Question: I am using CakePHP 3.x
I am trying to skin a themeforest theme into a CakePHP plugin.
Midway, I am deciding whether to skin a portlet into helper, element, or view cell.
The portlet html code looks something like this:
'''
<!-- BEGIN SAMPLE FORM PORTLET-->
<div class="portlet box yellow">
<div class="portlet-title">
<div class="caption">
<i class="fa fa-gift"></i> More Form Samples
</div>
<div class="tools">
<a href="" class="collapse">
</a>
<a href="#portlet-config" data-toggle="modal" class="config">
</a>
<a href="" class="reload">
</a>
<a href="" class="remove">
</a>
</div>
</div>
<div class="portlet-body">
<h4>Inline Form</h4>
<form class="form-inline" role="form">
<div class="form-group">
<label class="sr-only" for="exampleInputEmail2">Email address</label>
<input type="email" class="form-control" id="exampleInputEmail2" placeholder="Enter email">
</div>
<div class="form-group">
<label class="sr-only" for="exampleInputPassword2">Password</label>
<input type="password" class="form-control" id="exampleInputPassword2" placeholder="Password">
</div>
<div class="checkbox">
<label>
<input type="checkbox"> Remember me </label>
</div>
<button type="submit" class="btn btn-default">Sign in</button>
</form>
<hr>
<h4>Inline Form With Icons</h4>
<form class="form-inline" role="form">
<div class="form-group">
<label class="sr-only" for="exampleInputEmail22">Email address</label>
<div class="input-icon">
<i class="fa fa-envelope"></i>
<input type="email" class="form-control" id="exampleInputEmail22" placeholder="Enter email">
</div>
</div>
<div class="form-group">
<label class="sr-only" for="exampleInputPassword42">Password</label>
<div class="input-icon">
<i class="fa fa-user"></i>
<input type="password" class="form-control" id="exampleInputPassword42" placeholder="Password">
</div>
</div>
<div class="checkbox">
<label>
<input type="checkbox"> Remember me </label>
</div>
<button type="submit" class="btn btn-default">Sign in</button>
</form>
<hr>
<h4>Horizontal Form</h4>
<form class="form-horizontal" role="form">
<div class="form-group">
<label for="inputEmail1" class="col-md-2 control-label">Email</label>
<div class="col-md-4">
<input type="email" class="form-control" id="inputEmail1" placeholder="Email">
</div>
</div>
<div class="form-group">
<label for="inputPassword12" class="col-md-2 control-label">Password</label>
<div class="col-md-4">
<input type="password" class="form-control" id="inputPassword12" placeholder="Password">
</div>
</div>
<div class="form-group">
<div class="col-md-offset-2 col-md-4">
<div class="checkbox">
<label>
<input type="checkbox"> Remember me </label>
</div>
</div>
</div>
<div class="form-group">
<div class="col-md-offset-2 col-md-10">
<button type="submit" class="btn blue">Sign in</button>
</div>
</div>
</form>
<hr>
<h4>Horizontal Form With Icons</h4>
<form class="form-horizontal" role="form">
<div class="form-group">
<label for="inputEmail12" class="col-md-2 control-label">Email</label>
<div class="col-md-4">
<div class="input-icon">
<i class="fa fa-envelope"></i>
<input type="email" class="form-control" id="inputEmail12" placeholder="Email">
</div>
</div>
</div>
<div class="form-group">
<label for="inputPassword1" class="col-md-2 control-label">Password</label>
<div class="col-md-4">
<div class="input-icon right">
<i class="fa fa-user"></i>
<input type="password" class="form-control" id="inputPassword1" placeholder="Password">
</div>
<div class="help-block">
with right aligned icon
</div>
</div>
</div>
<div class="form-group">
<div class="col-md-offset-2 col-md-4">
<div class="checkbox">
<label>
<input type="checkbox"> Remember me </label>
</div>
</div>
</div>
<div class="form-group">
<div class="col-md-offset-2 col-md-10">
<button type="submit" class="btn green">Sign in</button>
</div>
</div>
</form>
<hr>
<h4>Column Sizing</h4>
<form role="form">
<div class="row">
<div class="col-md-2">
<input type="text" class="form-control" placeholder=".col-md-2">
</div>
<div class="col-md-3">
<input type="text" class="form-control" placeholder=".col-md-3">
</div>
<div class="col-md-4">
<input type="text" class="form-control" placeholder=".col-md-4">
</div>
<div class="col-md-3">
<input type="text" class="form-control" placeholder=".col-md-2">
</div>
</div>
</form>
</div>
</div>
<!-- END SAMPLE FORM PORTLET-->
'''
The look is like this:

My question is how do we know when we should use Element? When we should use Helper? and When should we use View Cells?
And which case should I use for the above? I am leaning towards Helper.
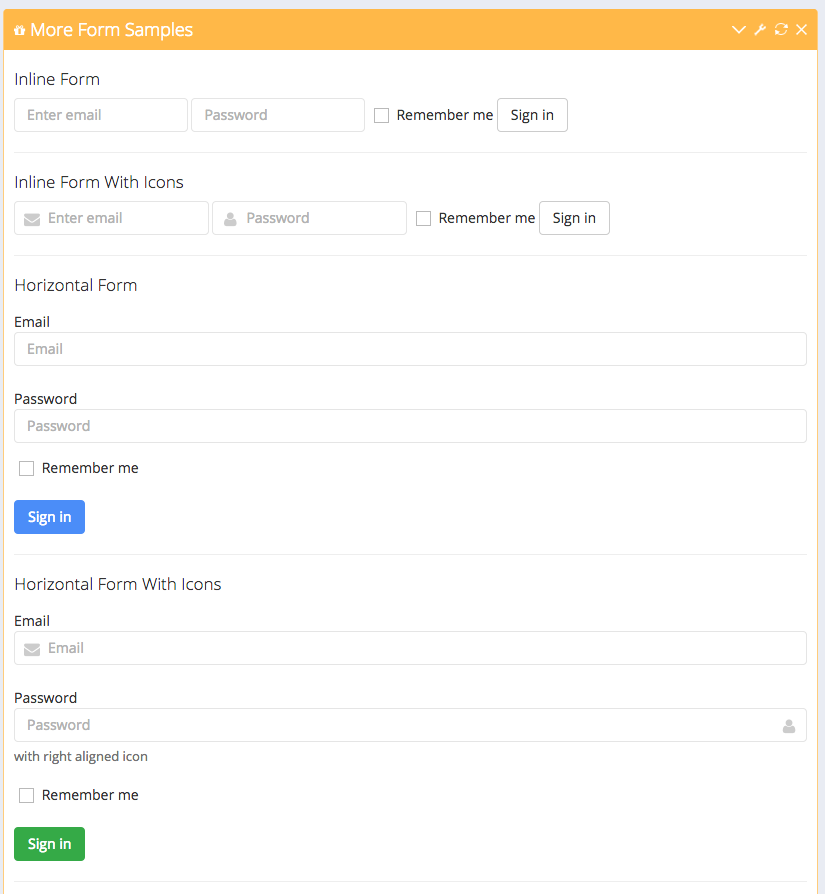
Answer: Use it when you need to repeat presentation related stuff, usually HTML, a lot. For example I have a project in which three tables use records of an addresses table. The form part of all of these three that contains the address data is an element.
Use it to encapsulate view logik, don't put HTML in it if possible or other presentation related things. For example let it do something and depending on the result you can use an element of that result type to render the data: 'return $this->_view->render('items/' . $type . '_item');'
If you look at the core helpers for example the HtmlHelper you'll see a property <URL>:
'''
protected $_defaultConfig = [
'templates' => [
'meta' => '<meta{{attrs}}/>',
'metalink' => '<link href="{{url}}"{{attrs}}/>',
/*...*/
'''
These are the template strings that are used to generate the HTML output. This separtes the markup pretty nice from the actual code that generates it. Take a look at the FormHelper as well, it's using widgets to render more complex output.
So this works fine with element like pieces of markup. By a rule of thumb I would say if your markup is longer than what you see there make it an element and call it from within the helper or make it a widget.
Think of view cells as "Mini MVC" stacks that have a view and can load multiple models. They're IMHO similar to AngularJS directives if you're familiar with them. <URL> I really suggest you to read it, it explains them and their use cases in detail.
I haven't done much with them yet but they can be used to replace requestAction() calls for example. You won't "pollute" your controller with methods that are not intended to be access by a request.
Taken from the linked article above:
> One of the most ill-used features of CakePHP is View::requestAction().
Developers frequently use this all over their applications, causing
convoluted cases where you need to figure out if you are within a web
request or an internal action request, cluttering controllers. You
also need to invoke a new CakePHP request, which can add some unneeded
overhead.
The above reflects view on these things, there is no ultimate and final rule how you have to use these three things. The goal is always clean and re-useable code and proper separation of concerns. How you archive that is up to you, you've got the tools. :)